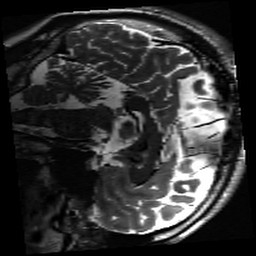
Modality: inplaneT2
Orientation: sagittal